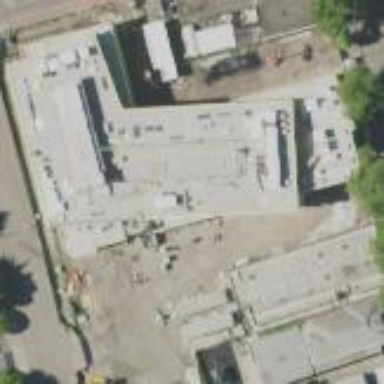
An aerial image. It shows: Healthcare clinic is depicted in the image.